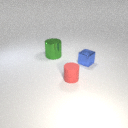
small red rubber cylinder to the right of large green metal cylinder